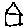
Label: house